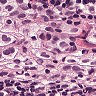
Metastatic tissue present: yes